Question: There's are some pages in my website which content is little,
'''
the content height + footer height < one screen height
'''
See the picture below:

So my question is how can I make the footer at the bottom of the page when my content's height is not enough to cover the full page?
PS: I don't want the footer page fixed at the bottom.
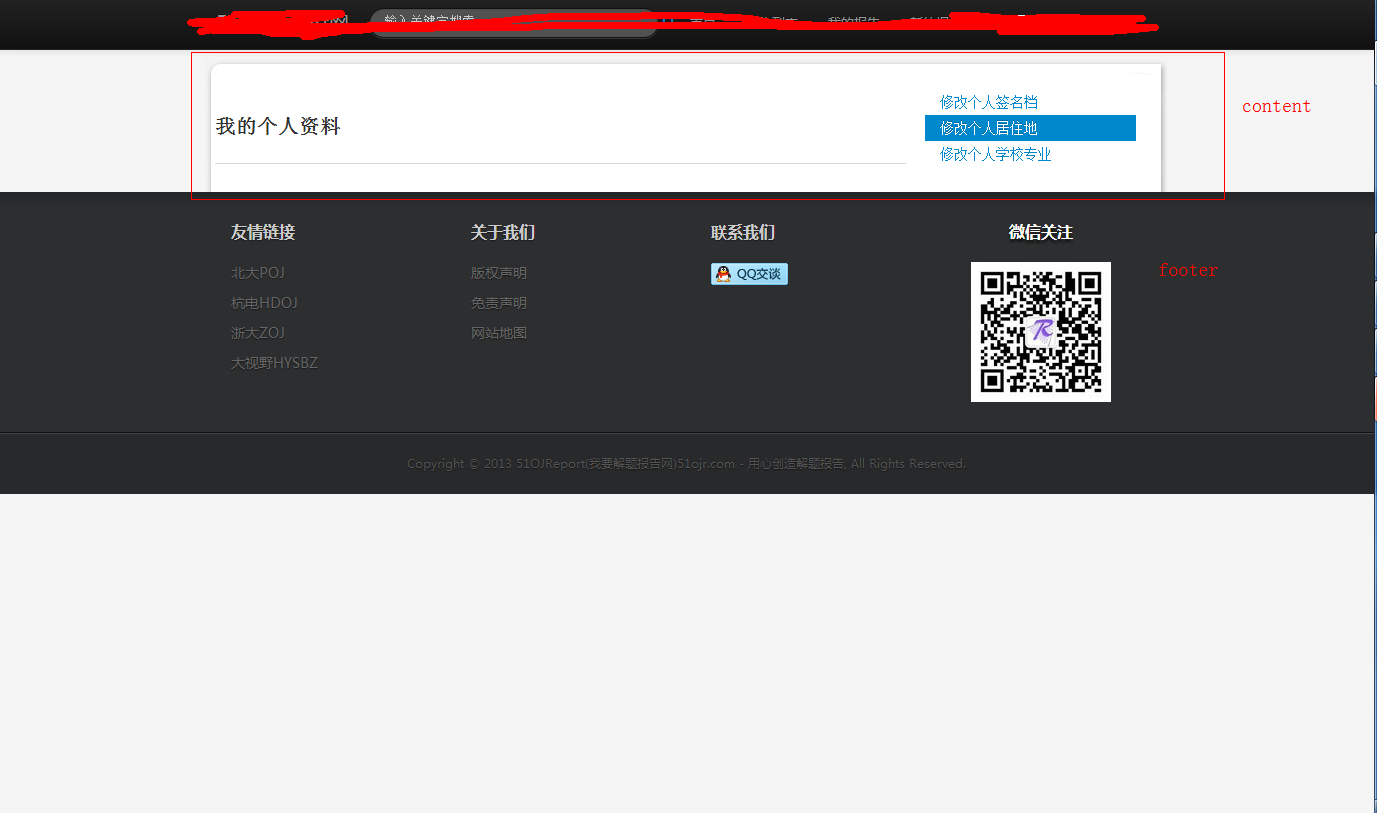
Answer: <URL>
'''
<div class="wrapper">
<div>content here, this will push the footer down the page if it is needed</div>
<footer>footer here</footer>
</div>
html, body {
height:100%;
min-height:100%;
}
.wrapper {
position:relative;
min-height:100%;
}
footer {
position:absolute;
bottom:0px;
width:100%;
background-color:red;
}
'''